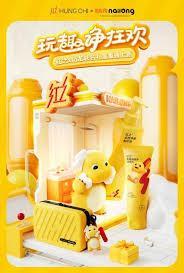
Label: nailong